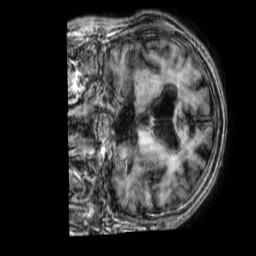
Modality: T1w
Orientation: coronal
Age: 75
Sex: male
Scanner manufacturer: philips
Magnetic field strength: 1.5 T
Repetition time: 0.007126 s
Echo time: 0.00322 s